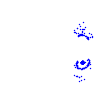
Particle: proton